Aerial crown-view tile of a tropical tree (Barro Colorado Island, Panama), acquired 20250217:
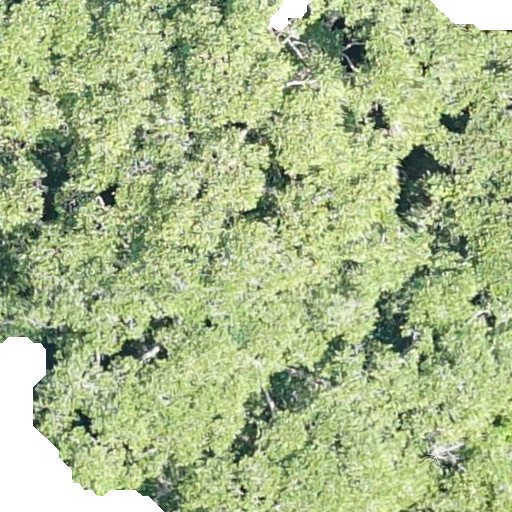
Species: Ficus insipida
GBIF accepted scientific name: Ficus insipida
Crown area: 476.739 m²